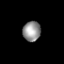
Tissue: prostate
Cell type: T cells
Senescence score: 0.3192
Nuclear area (px): 349
Mean DAPI intensity: 145.393